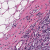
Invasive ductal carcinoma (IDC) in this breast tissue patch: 1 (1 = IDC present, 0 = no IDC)